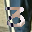
Label: 3